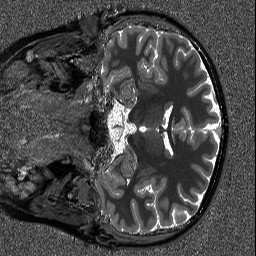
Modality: T1map
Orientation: coronal
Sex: male